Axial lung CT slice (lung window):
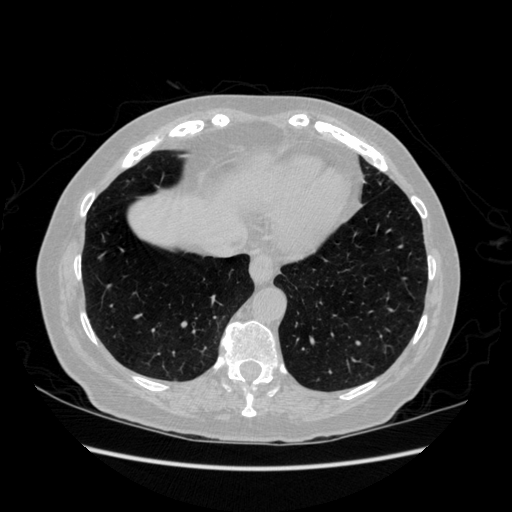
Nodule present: no